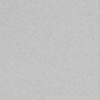
Label: dusty